Question: I am playing with transparency in canvas with Processing.js. After reading this tutorial:
<URL>
and based on this sketch:
<URL>
I want to create following thing: canvas must be filled with some color and some parts of it must be transparent (to see the website below in only these places).
I thought that this could be simply done by blending PGraphics in MULTIPLY mode. The area I want to cut off is filled with color(0,0,0,0) in mask Pgraphic so after multiplying with anything it should stay (0,0,0,0) - namely transparent.
Nevertheless I can't get it working. The code I use:
'''
PGraphics g;
void setup()
{
size( 720, 480);
// create the mask
g = createGraphics(width,height, P2D);
}
void draw()
{
externals.context.clearRect(0,0,width,height);// part of the canvasAPI that creates a clear rect
fill(244,90,10,40);
rect(2,2,300,300);
// draw the mask
g.beginDraw();
g.stroke(255);
g.fill(0,0,0,0);
g.ellipse(100,100,150,150);
g.endDraw();
// apply the mask to the screen
blend(g,0,0, width,height, 0,0,width,height,MULTIPLY);
}
'''
This code result in semi-transparent orange rectangle with circular hole (ellipse).
Is there anything I am missing or this is the totally wrong way?
Tested in Google Chrome and Opera.
Kubuntu 12.04.1
The result I get:

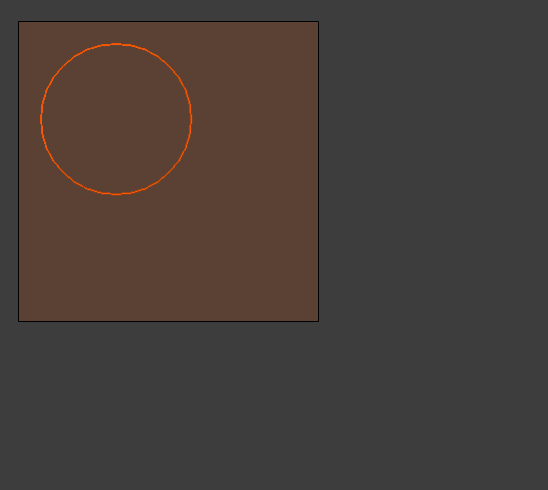
Answer: You are missing this line above your 'setup()'
'parent.document.getElementById("yourDivID").setAttribute("style", "background-color:transparent; border:0px;");'
This will tell the div of the iframe to be set to transparent.
Note: be sure to replace '"yourDivID"' for the real ID of your div.